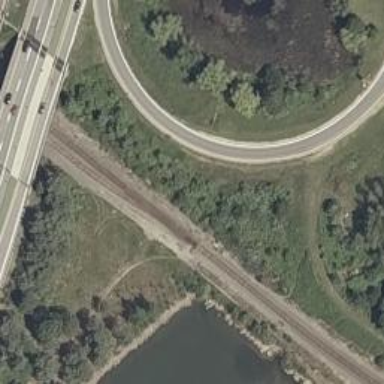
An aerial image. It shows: Abandoned railway.